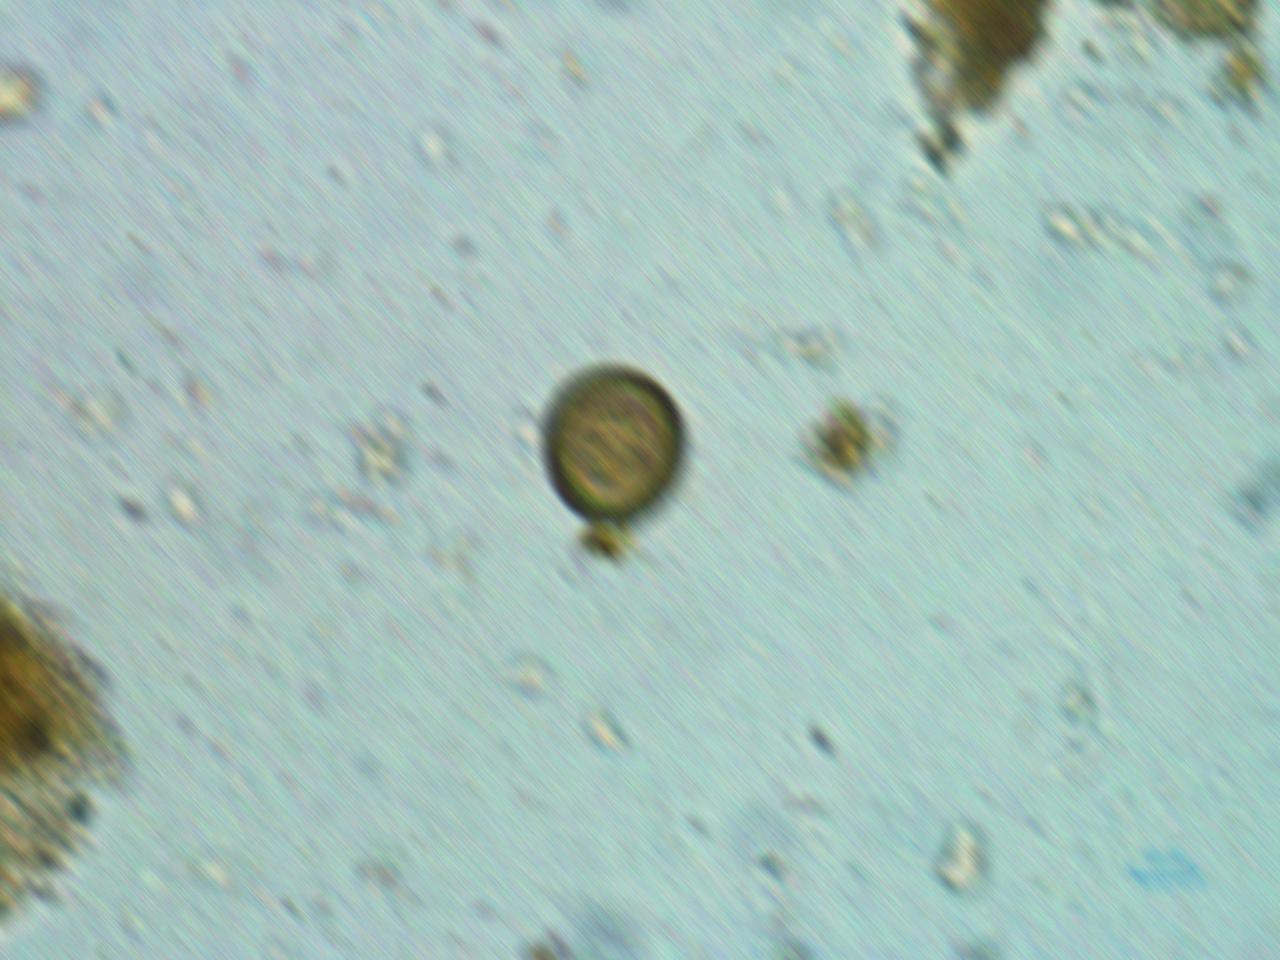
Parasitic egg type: Taenia spp. egg